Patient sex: M
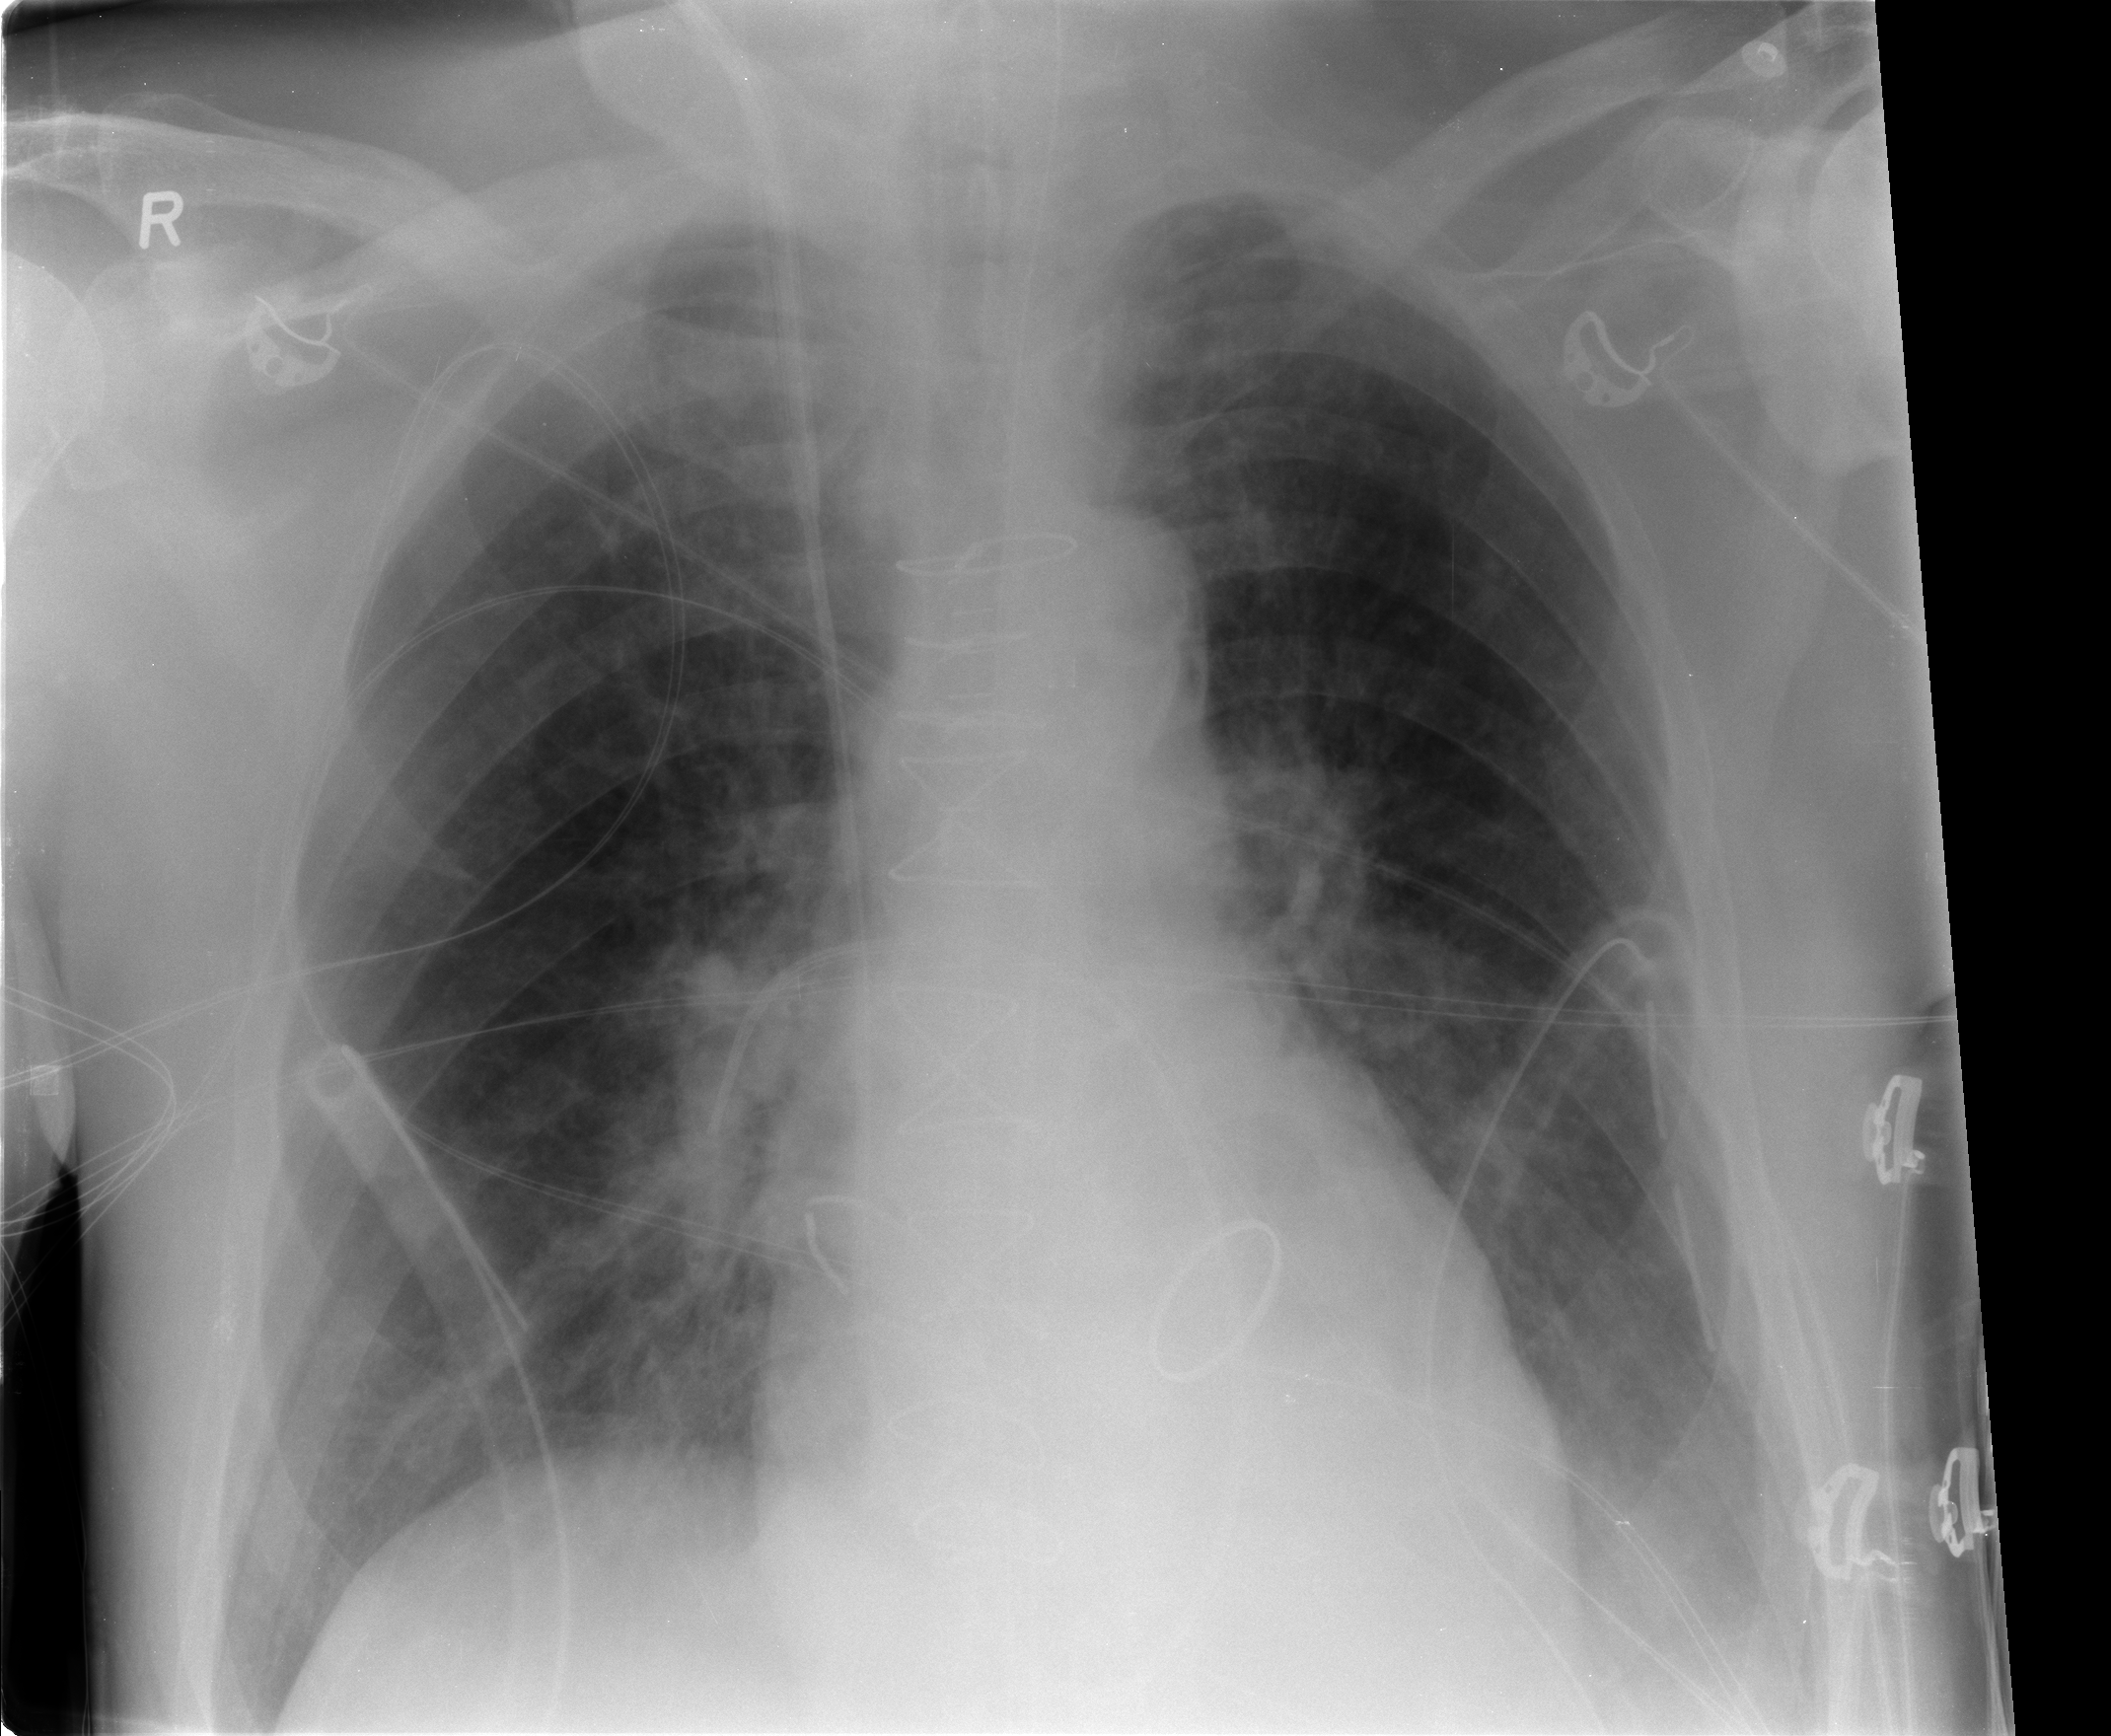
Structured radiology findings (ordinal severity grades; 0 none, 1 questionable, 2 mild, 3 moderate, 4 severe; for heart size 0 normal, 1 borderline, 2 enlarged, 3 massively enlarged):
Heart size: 1
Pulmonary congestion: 2
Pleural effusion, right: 0
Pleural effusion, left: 2
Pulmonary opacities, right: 1
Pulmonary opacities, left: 1
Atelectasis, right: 2
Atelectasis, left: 2